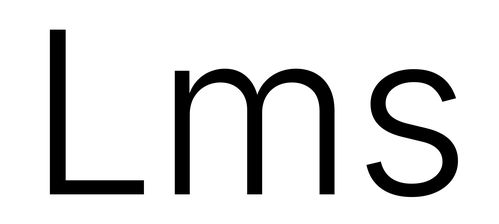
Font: Inter_Light